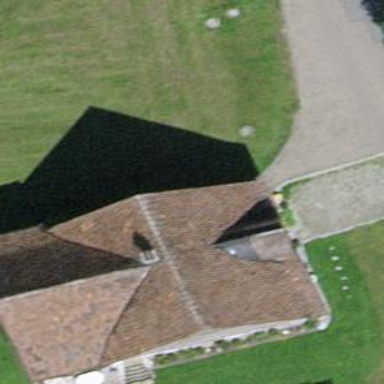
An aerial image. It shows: Detached building.